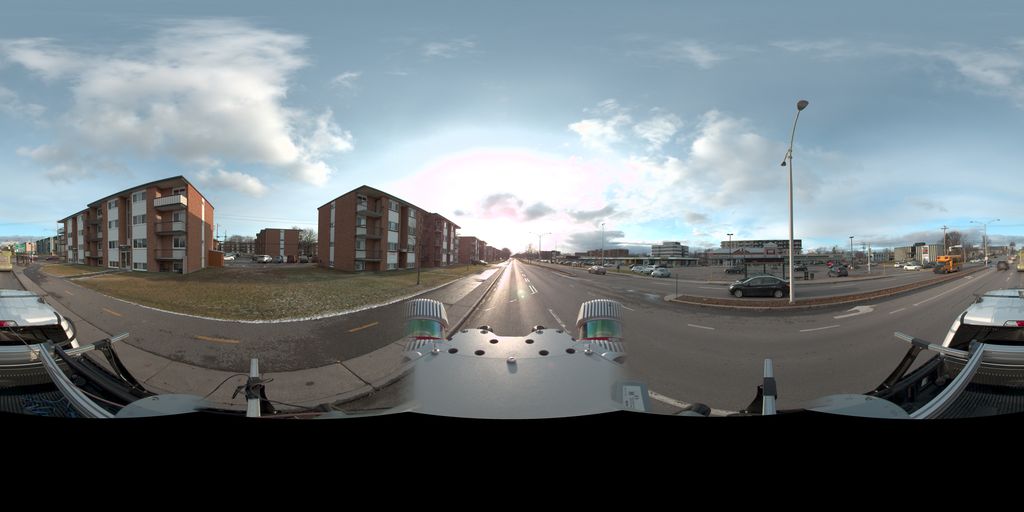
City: quebec_city